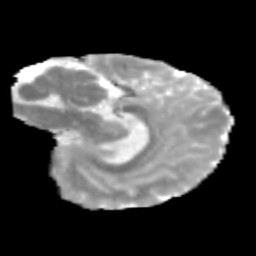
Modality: MD
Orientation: sagittal
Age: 11
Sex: male
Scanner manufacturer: siemens
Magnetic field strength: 3 T
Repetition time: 3.8 s
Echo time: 0.07 s